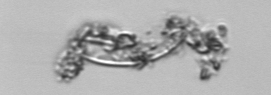
Label: detritus